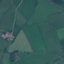
Land use / land cover: Pasture